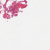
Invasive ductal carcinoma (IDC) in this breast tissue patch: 0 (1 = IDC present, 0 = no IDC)